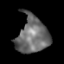
Tissue: lung
Cell type: Epithelial cells
Senescence score: 0.2006
Nuclear area (px): 1120
Mean DAPI intensity: 107.683